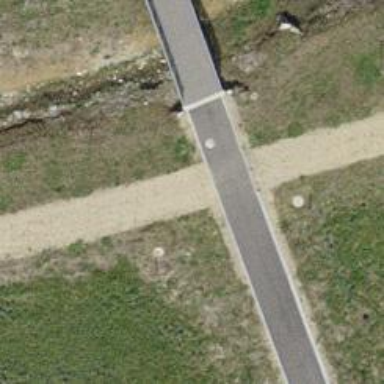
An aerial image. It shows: Path leading to bridge with beam structure.